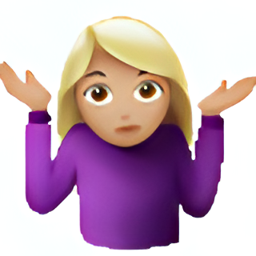
Name: woman shrugging type 3
Emoji: 🤷🏼‍♀️
Group: People & Body
Sub-group: person-gesture